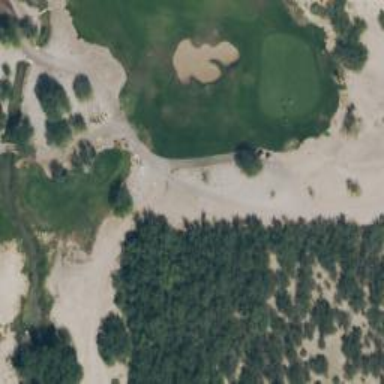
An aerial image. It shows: Path for golf carts.